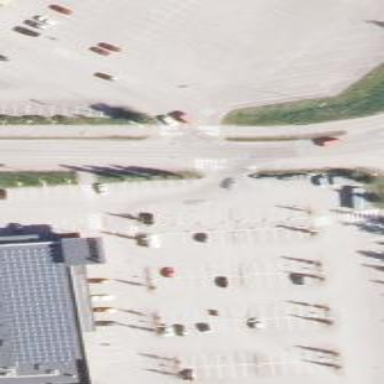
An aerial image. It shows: Parking area.